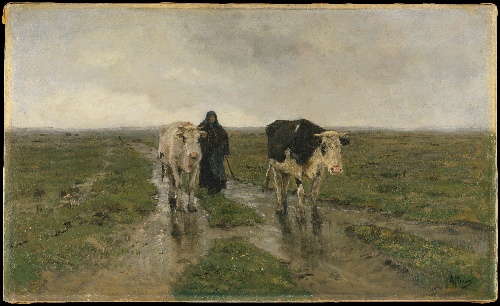
Title: Changing Pasture
Artist: Anton Mauve
Artist bio: Dutch, Zaandam 1838–1888 Arnhem
Date: ca. 1880
Object type: Painting
Classification: Paintings
Medium: Oil on canvas
Dimensions: 24 x 39 5/8 in. (61 x 100.6 cm)
Department: European Paintings
Credit line: Bequest of Benjamin Altman, 1913
Accession year: 1914
Repository: Metropolitan Museum of Art, New York, NY
Tags: Women|Cows|Landscapes